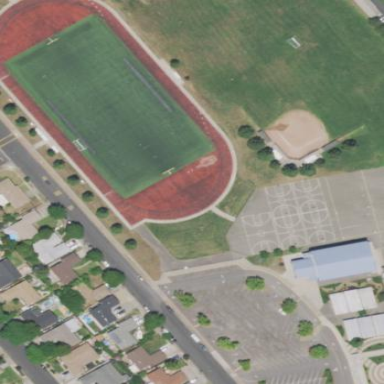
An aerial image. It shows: American football pitch with artificial turf.